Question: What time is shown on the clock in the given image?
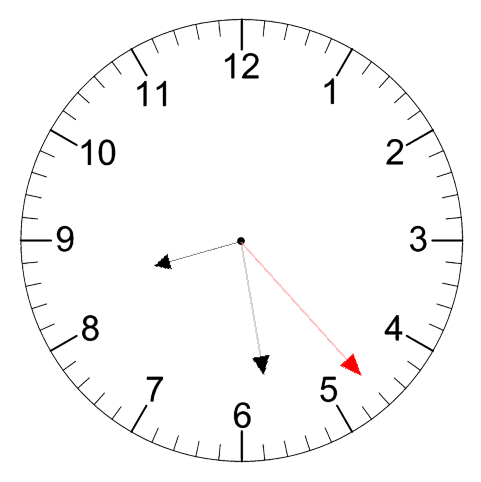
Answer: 08:28:23